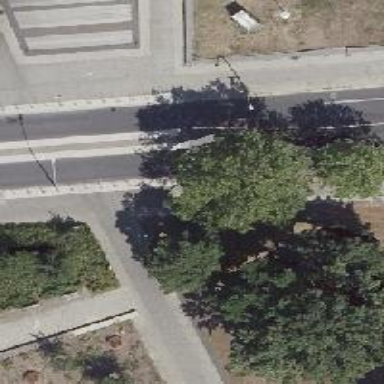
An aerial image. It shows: Tertiary road with asphalt surface. The road has separate sidewalk and lane markings.